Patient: sex M, age 51
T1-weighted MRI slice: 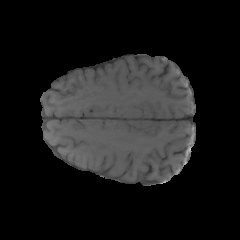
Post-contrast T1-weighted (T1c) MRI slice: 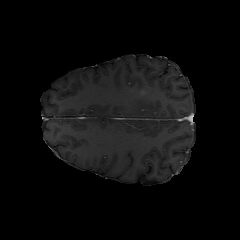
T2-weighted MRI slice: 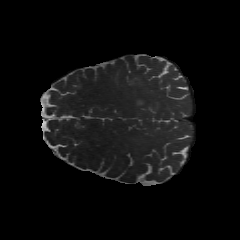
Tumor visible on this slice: yes
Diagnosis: Glioblastoma, IDH-wildtype
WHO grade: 4